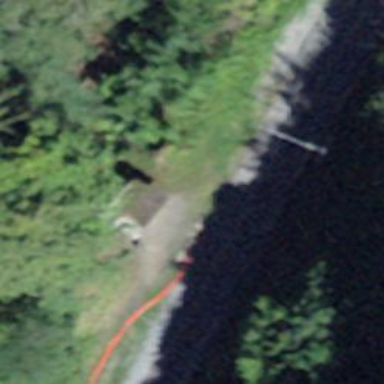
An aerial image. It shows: Railway halt.